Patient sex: M
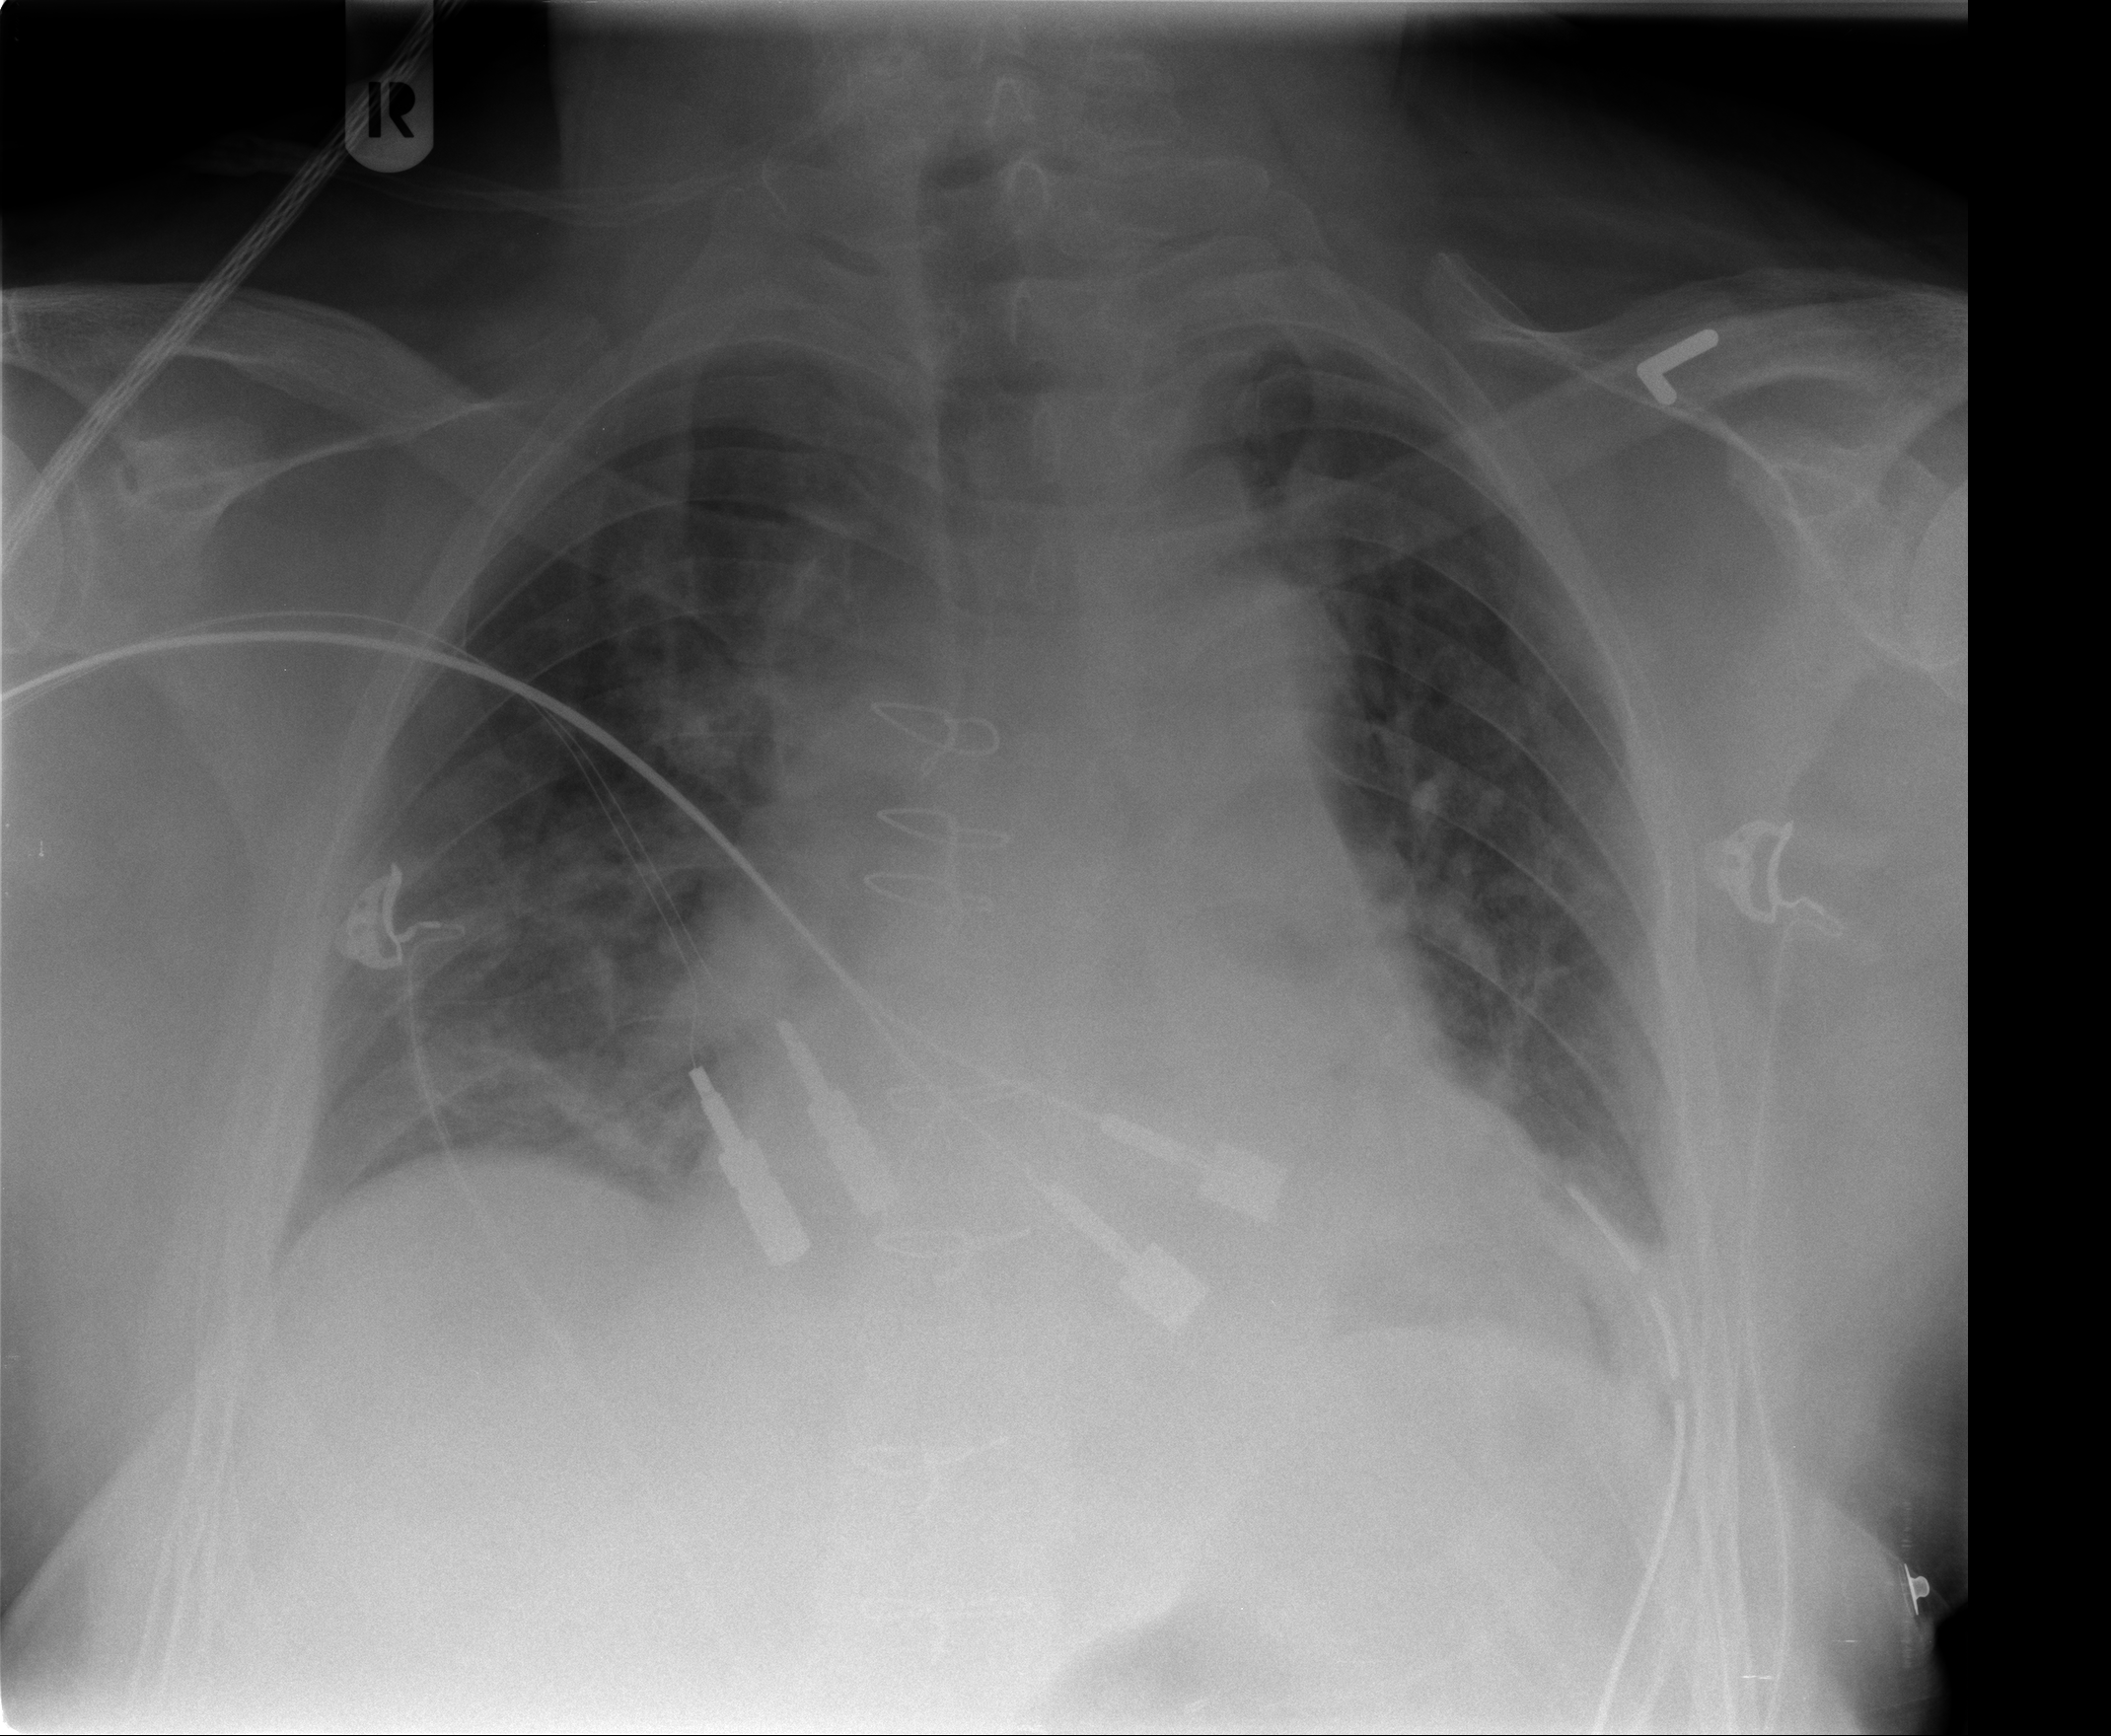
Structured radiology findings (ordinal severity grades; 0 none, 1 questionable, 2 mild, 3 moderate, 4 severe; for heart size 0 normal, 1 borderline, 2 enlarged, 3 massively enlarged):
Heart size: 2
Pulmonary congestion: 2
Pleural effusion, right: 0
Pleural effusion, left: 0
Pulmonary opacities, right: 0
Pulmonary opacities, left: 0
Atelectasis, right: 2
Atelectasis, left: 2